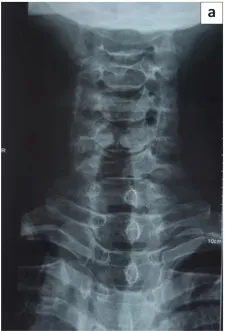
Radiograph of the neck, anteroposterior.
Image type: radiology (x_ray)